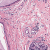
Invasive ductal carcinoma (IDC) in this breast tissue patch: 0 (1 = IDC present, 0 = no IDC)